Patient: sex F, age 31
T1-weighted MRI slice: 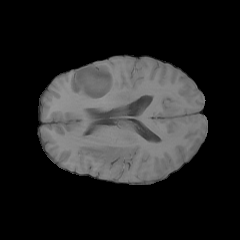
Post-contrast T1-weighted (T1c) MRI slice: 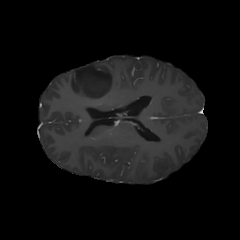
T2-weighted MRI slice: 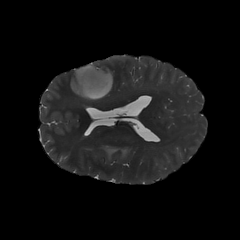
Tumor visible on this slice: yes
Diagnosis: Astrocytoma, IDH-mutant
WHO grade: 2